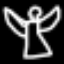
Label: angel